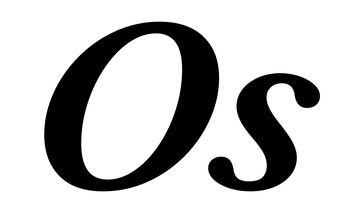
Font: LibreCaslonText-Italic_Bold_Italic